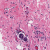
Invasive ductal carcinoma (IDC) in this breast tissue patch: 0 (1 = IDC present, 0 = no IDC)